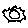
Label: sun